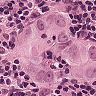
Metastatic tissue present: yes